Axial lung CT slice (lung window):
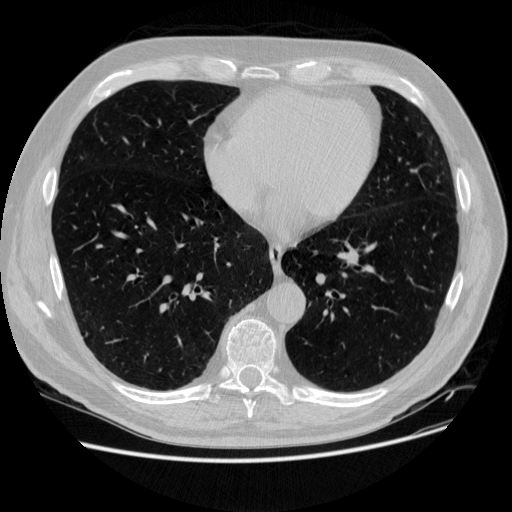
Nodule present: no